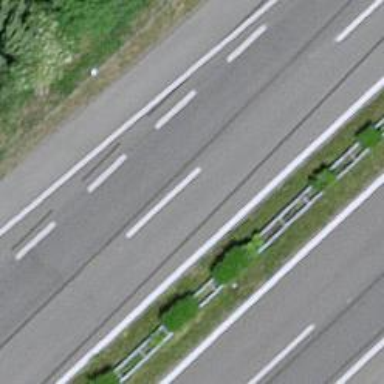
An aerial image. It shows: Motorway junction.